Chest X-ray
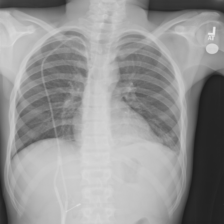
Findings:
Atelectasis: negative
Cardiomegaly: negative
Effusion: positive
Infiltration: negative
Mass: negative
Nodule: negative
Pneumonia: negative
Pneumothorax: negative
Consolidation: negative
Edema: negative
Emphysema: negative
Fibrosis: negative
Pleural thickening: negative
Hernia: negative